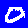
Digit: 0